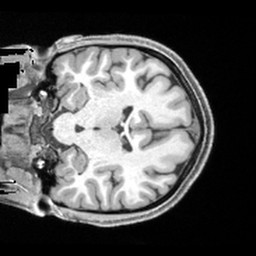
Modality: T1w
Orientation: coronal